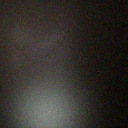
Screen state: off